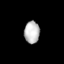
Tissue: lung
Cell type: Myeloid cells
Senescence score: 0.5589
Nuclear area (px): 334
Mean DAPI intensity: 186.895